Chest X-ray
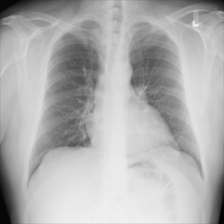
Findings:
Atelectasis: negative
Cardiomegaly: negative
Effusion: negative
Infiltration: negative
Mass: negative
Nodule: negative
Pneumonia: negative
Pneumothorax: negative
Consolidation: negative
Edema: negative
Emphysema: negative
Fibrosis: negative
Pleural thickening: negative
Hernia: negative